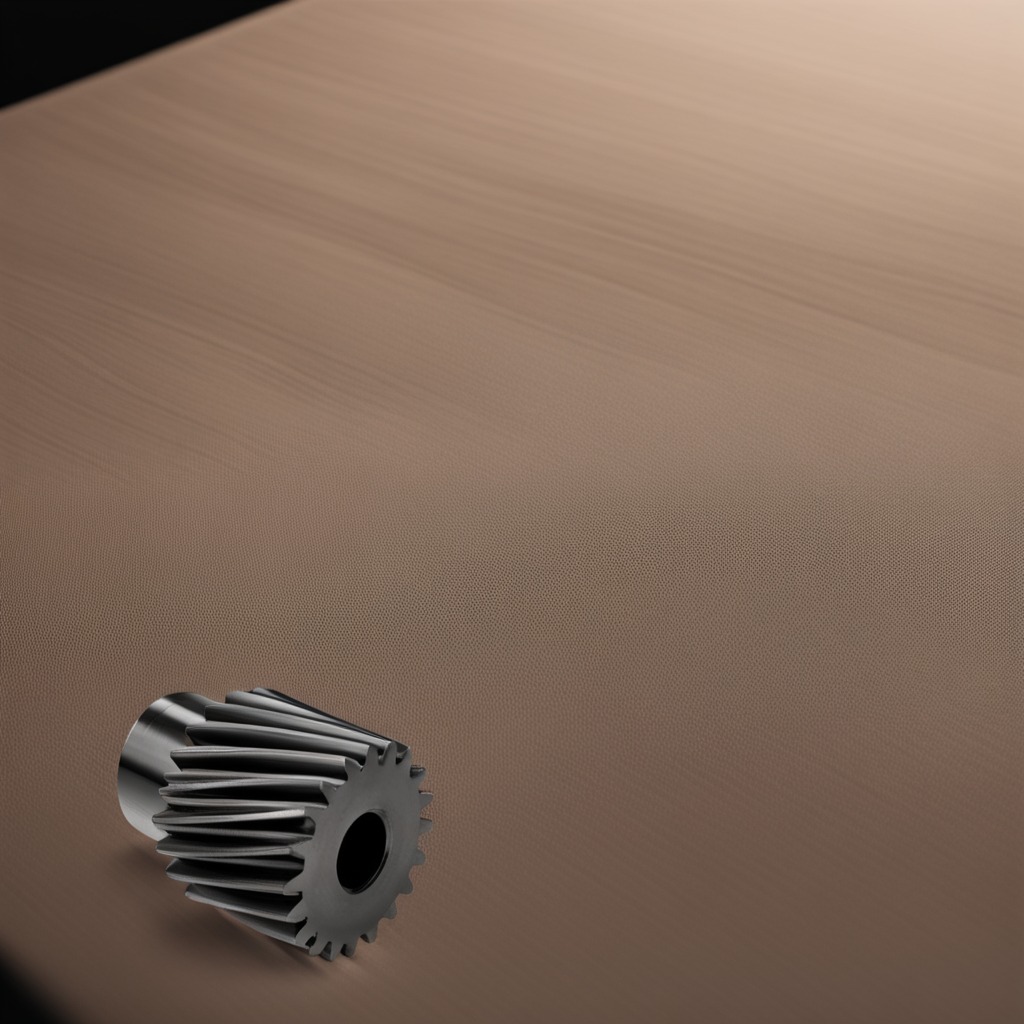
A steel gear with teeth is lying on the wooden table.